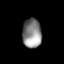
Tissue: lung
Cell type: T cells
Senescence score: 0.1012
Nuclear area (px): 547
Mean DAPI intensity: 136.283